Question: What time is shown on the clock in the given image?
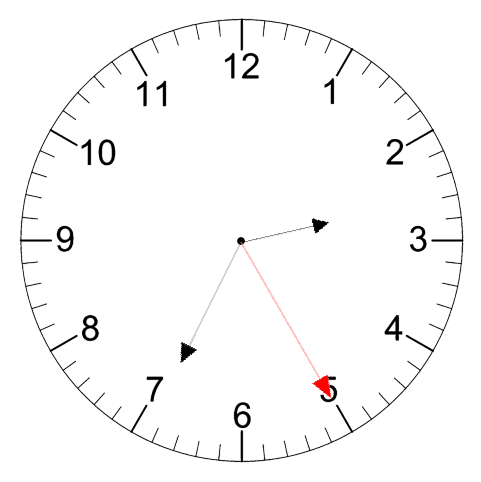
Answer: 02:34:25